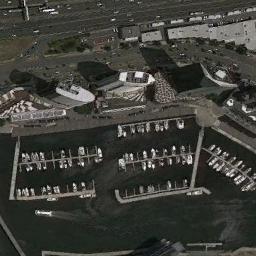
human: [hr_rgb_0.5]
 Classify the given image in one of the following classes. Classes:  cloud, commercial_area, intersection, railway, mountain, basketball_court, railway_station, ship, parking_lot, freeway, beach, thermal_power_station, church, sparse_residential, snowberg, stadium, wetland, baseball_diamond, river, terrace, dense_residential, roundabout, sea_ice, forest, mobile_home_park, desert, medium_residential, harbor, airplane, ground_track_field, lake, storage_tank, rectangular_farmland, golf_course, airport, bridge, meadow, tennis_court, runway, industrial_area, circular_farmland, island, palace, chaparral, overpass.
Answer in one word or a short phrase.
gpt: harbor